Aerial crown-view tile of a tropical tree (Barro Colorado Island, Panama), acquired 20250818:
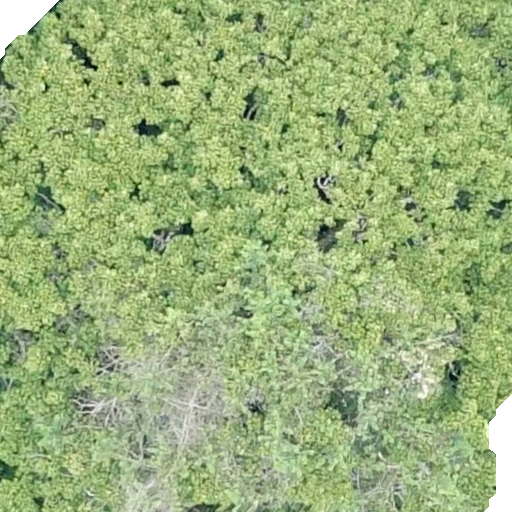
Species: Sterculia apetala
GBIF accepted scientific name: Sterculia apetala
Crown area: 545.532 m²